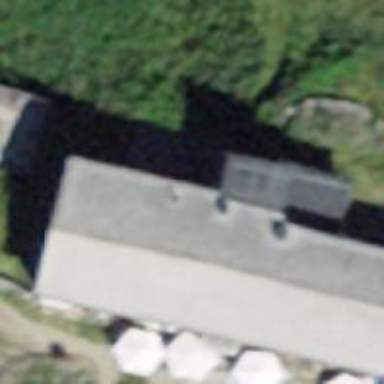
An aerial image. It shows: Restaurant located within hotel.